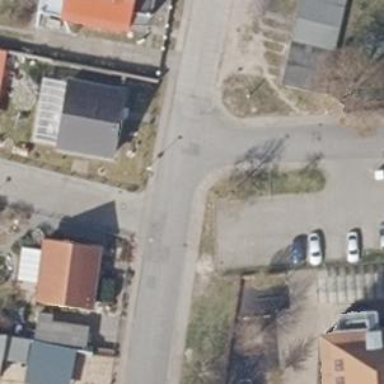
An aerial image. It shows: Paved residential road.